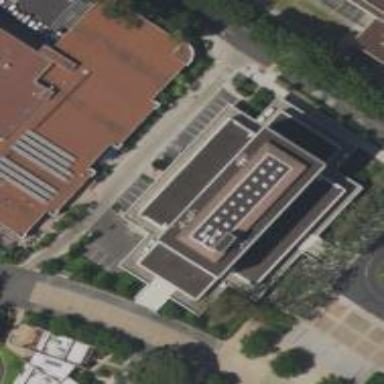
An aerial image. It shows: View of university building.